Question: Two days ago, when I found <URL> which has a collection of many javascript performance tests, I browsed several tests.
One of tests was <URL>. Other web browsers have similar results.
However, on firefox, the result is opposite. 'Math.min(a,b)' is much faster than 'a<b?a:b'! First one is '374,219,869 ops/s' and second one is '79,490,749 ops/s' on Firefox 6.

When I posted this on Facebook, someone said that "Since Firefox is open source project, developers optimized 'Math.min', but Google Chrome didn't, since Google Chrome is just a modification of Chromium", but (beside that above statement is not quite right) that makes no sense, because that doesn't explain the reason why Google Chrome's 'a<b?a:b' and Firefox's 'Math.min(a,b)' performs in similar speed, and Google Chrome's 'Math.min(a,b)' and Firefox's 'a<b?a:b' performs in same speed, because if Firefox is faster than Google Chrome, then Google Chrome's 'Math.min(a,b)' should be much slower than Firefox's 'a<b?a:b'.
Summary :
1. On the other browsers, a<b?a:b is faster than Math.min(a,b).
2. However, on Firefox, Math.min(a,b) is faster than a<b?a:b.
3. Since the speed of Math.min(a,b) on Firefox the speed of a<b?a:b on Google Chrome and speed of a<b?a:b on Firefox the speed of Math.min(a,b) on Google Chrome, "Firefox is slow" or "Firefox is fast" can't be a reason.
Is there any reason why (how) this happens?
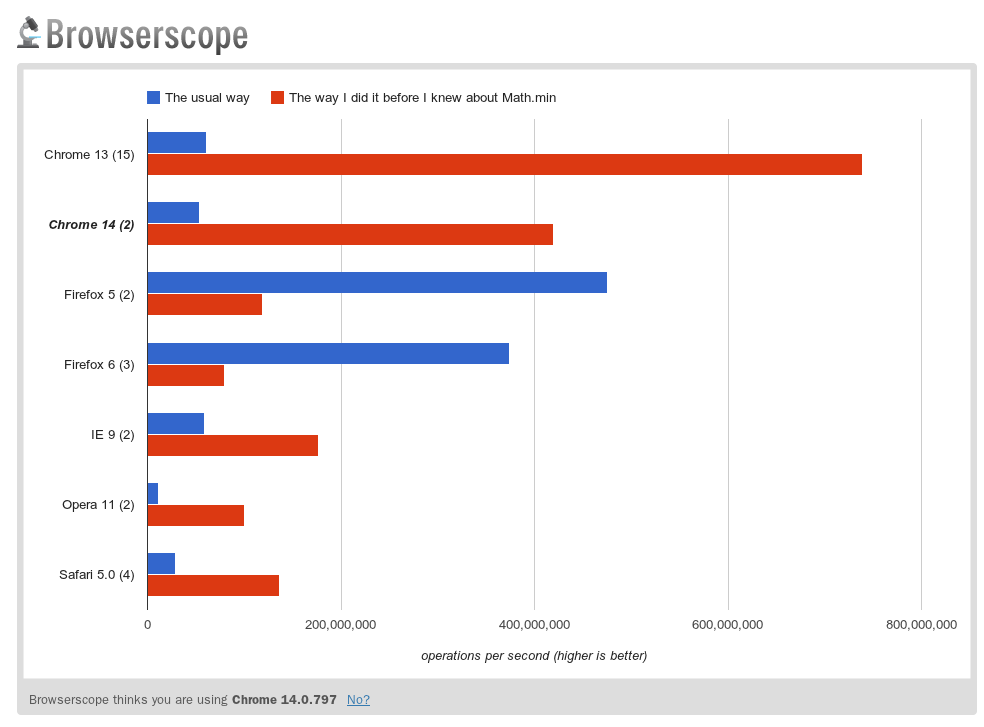
Answer: There are a few things going on here.
First of all, in Firefox 6 there are two different JIT compilers: TraceMonkey and JaegerMonkey. Which one gets used for a given bit of code depends on some heuristics; these heuristics tend to favor TraceMonkey for code with function calls. It so happens that for simple enough code TraceMonkey is almost always faster than JaegerMonkey, though; that's the case for both snippets of code presented here, in particular.
In this particular benchmark, the 'Math.min' codepath gets compiled with Tracemonkey, because it's a function call. The trinary operator codepath gets compiled with JaegerMonkey.
You can experiment with this by going to 'about:config', putting 'jit' in the filter field and disabling one or both of TraceMonkey (tracejit in the list) and JaegerMonkey (methodjit). If you do that, you will see that on this particular benchmark the trinary operator is faster than 'Math.min' for each of the compilers individually, so the inversion you're seeing compared to other browsers is just a function of the use of different compilers.
Now as to why 'Math.min' is typically slower than the trinary operator... first of all it has to do more work; the answers it returns are NOT the same as the trinary operator, if you test carefully. Second, it's usually implemented as a function call, which is where most of the overhead comes from (though TraceMonkey actually does inline it explicitly in the generated code, which is why the performance of the two snippets is not that dissimilar in TraceMonkey).